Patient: sex M, age 68
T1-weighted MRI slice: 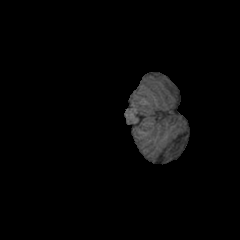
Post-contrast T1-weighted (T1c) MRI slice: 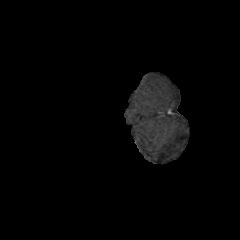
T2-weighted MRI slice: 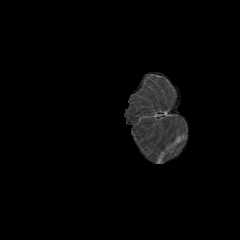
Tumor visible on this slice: no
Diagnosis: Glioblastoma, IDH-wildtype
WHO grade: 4